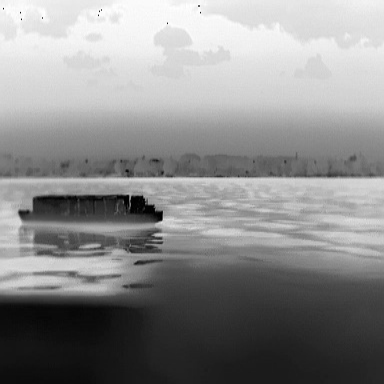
There is a fishing_boat in the infrared image.